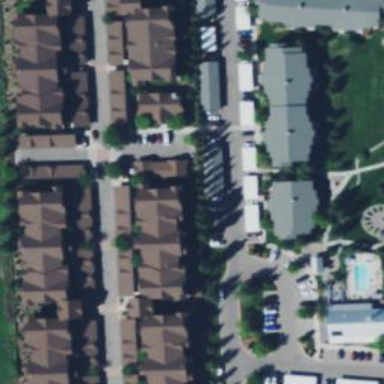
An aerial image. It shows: Residential area with apartments.